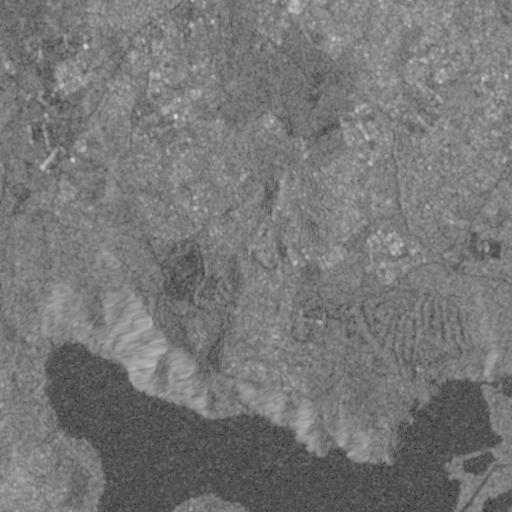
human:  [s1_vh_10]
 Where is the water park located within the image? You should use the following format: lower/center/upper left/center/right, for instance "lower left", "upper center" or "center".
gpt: The water park is located in the lower center of the image.
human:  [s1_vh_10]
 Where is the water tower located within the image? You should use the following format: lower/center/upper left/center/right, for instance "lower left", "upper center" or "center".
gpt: The water tower is located in the upper right of the image.
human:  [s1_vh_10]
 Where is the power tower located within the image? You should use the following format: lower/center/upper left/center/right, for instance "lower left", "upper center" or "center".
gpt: There is no power tower in the image.

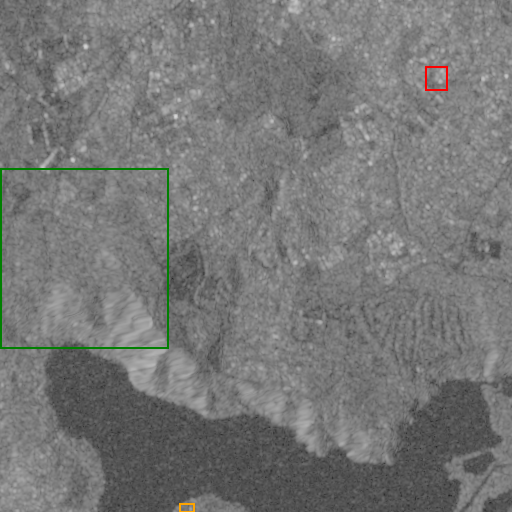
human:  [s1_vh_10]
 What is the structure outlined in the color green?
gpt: The structure outlined in green is a park.
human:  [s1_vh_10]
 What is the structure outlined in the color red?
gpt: The structure outlined in red is a parking lot.
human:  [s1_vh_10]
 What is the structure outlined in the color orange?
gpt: The structure outlined in orange is a water park.
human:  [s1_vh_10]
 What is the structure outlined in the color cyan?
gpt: There is no cyan outline.